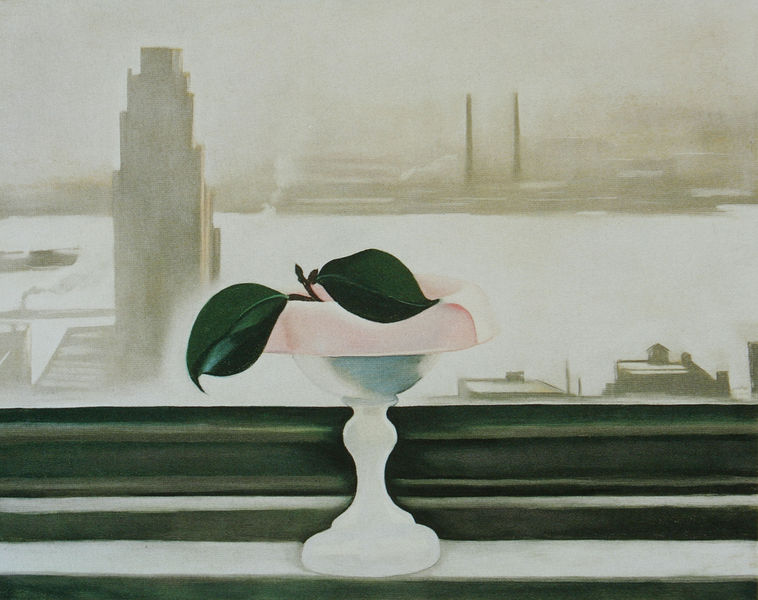
Titel: Pink Dish and Green Leaves
Künstler: Georgia O'Keeffe
Institution: Privatsammlung
Schlagwörter: blätter, stadt, fenster, glas, ausblick, schale, blatt, pflanze, aussicht, hafen, vert, nature morte, zweig, fensterbank, stadtlandschaft, fensterbrett, paysage, ville, port, hochhaus, hochhäuser, fruit, géométrie, lignes, new york, feuilles, géométrique, rivière, coupe, o´keeffe, attend avant d'uvrir la pièce, brisure, brisures, copue, fruits, gratte ciel, horizontale, horizontales, perpendiculaire, poire, stadt fenster